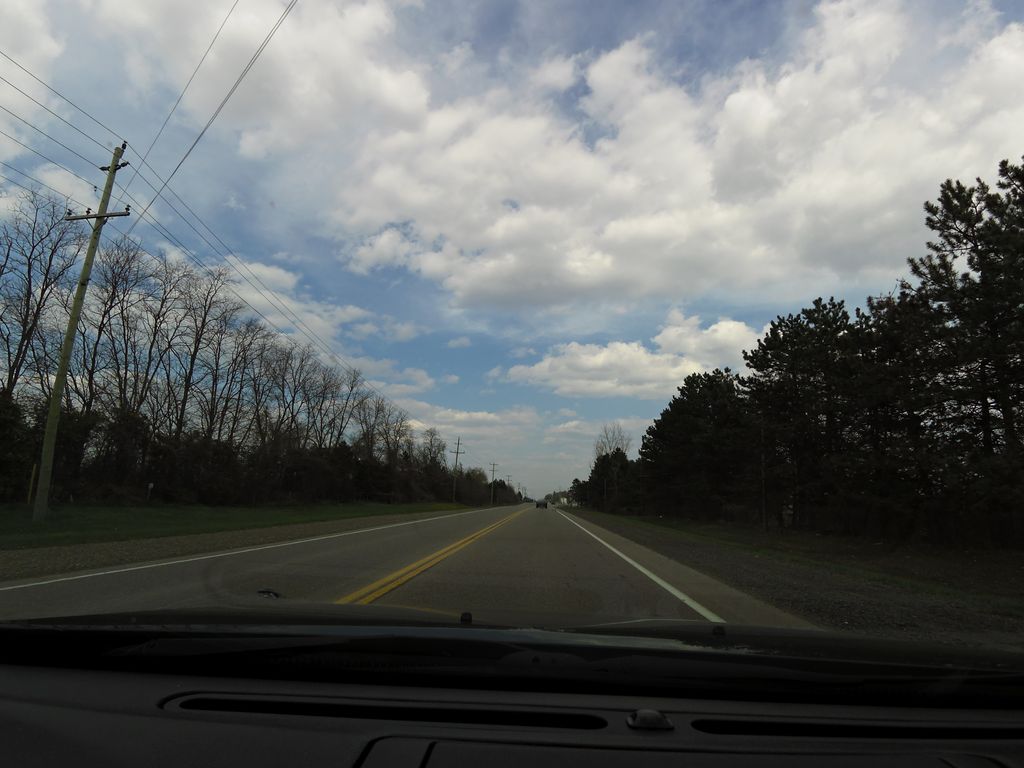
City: hamilton